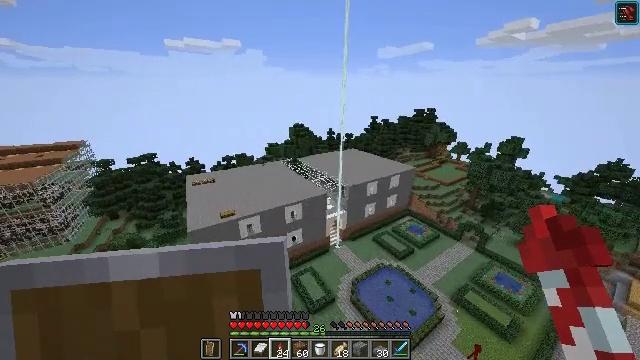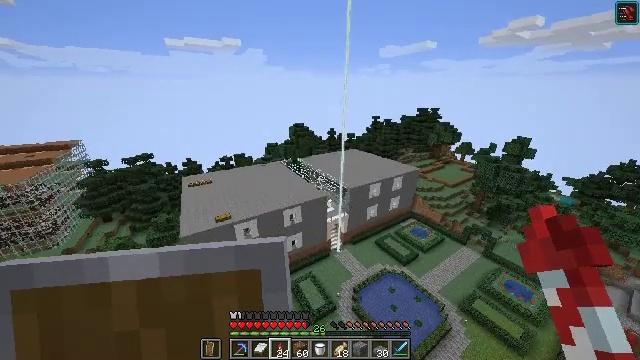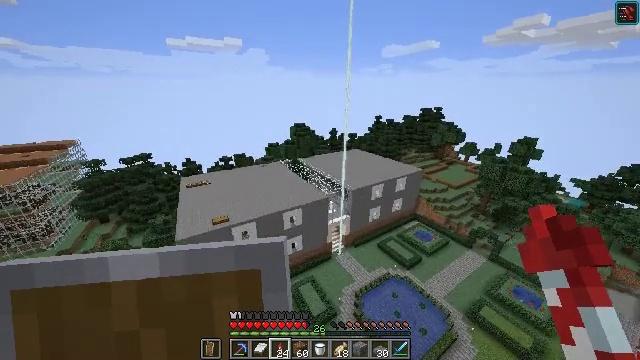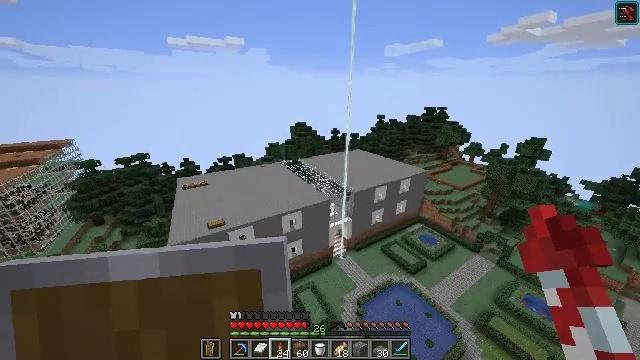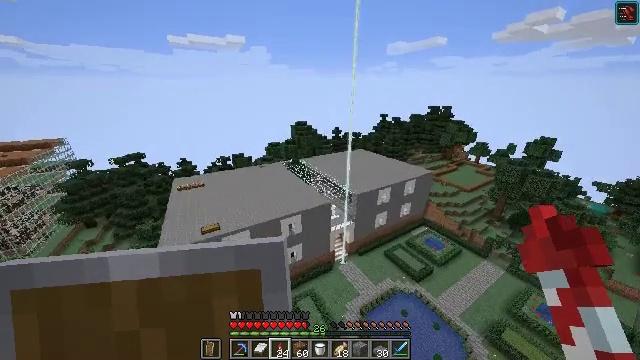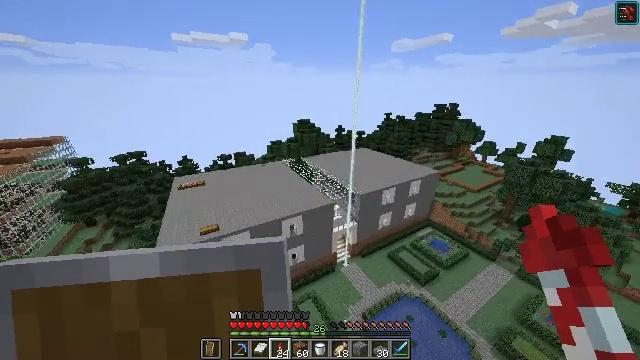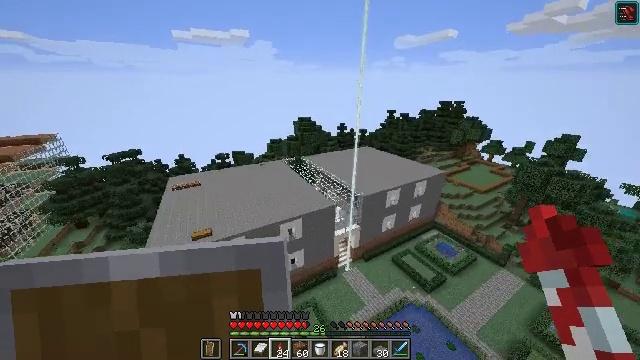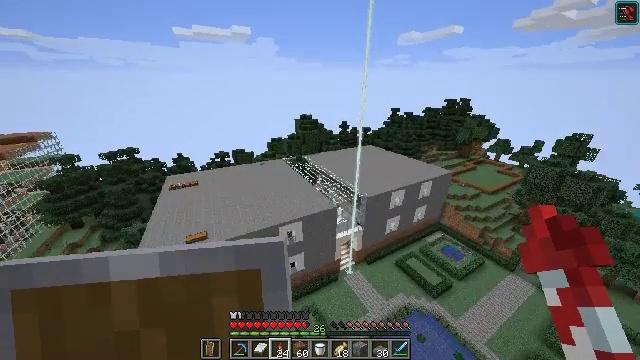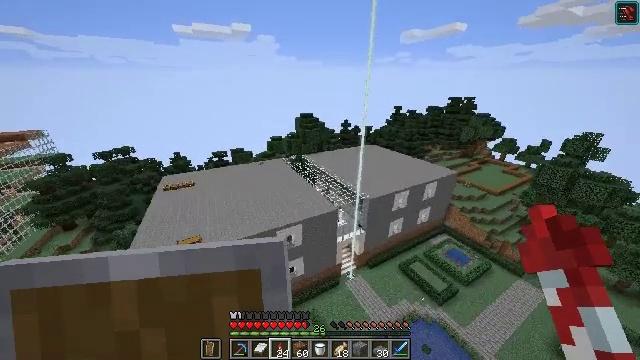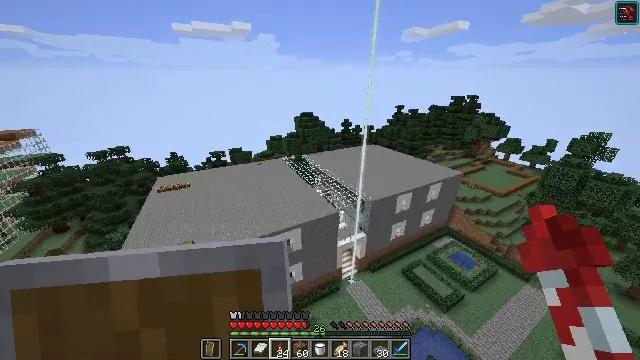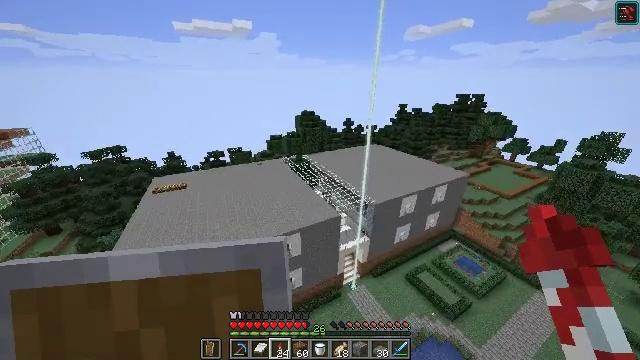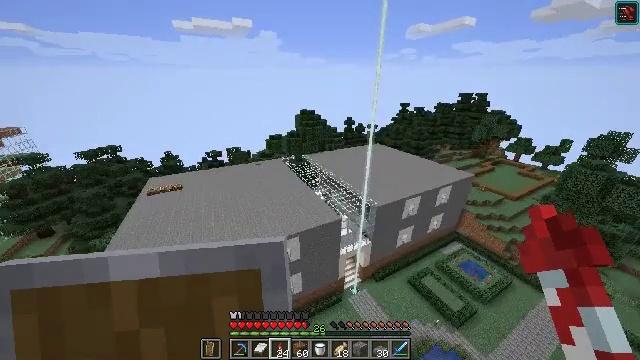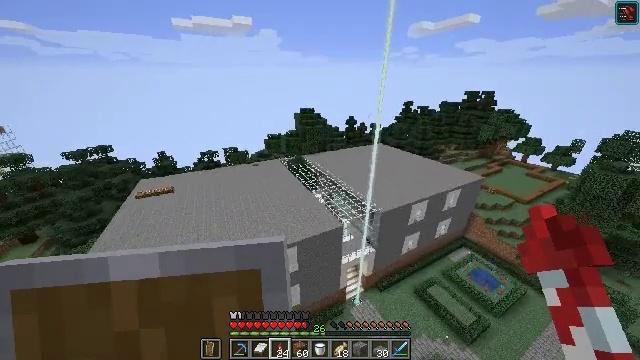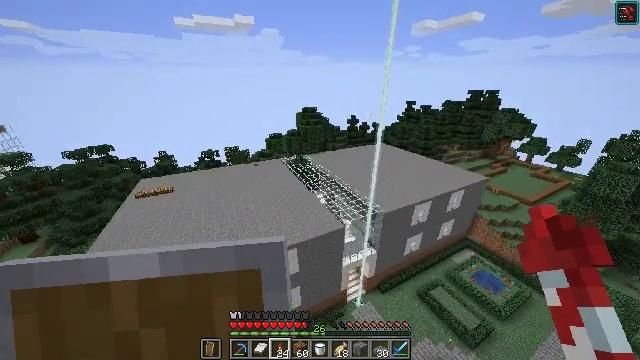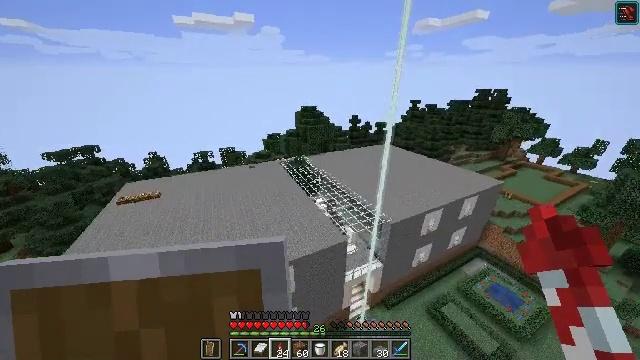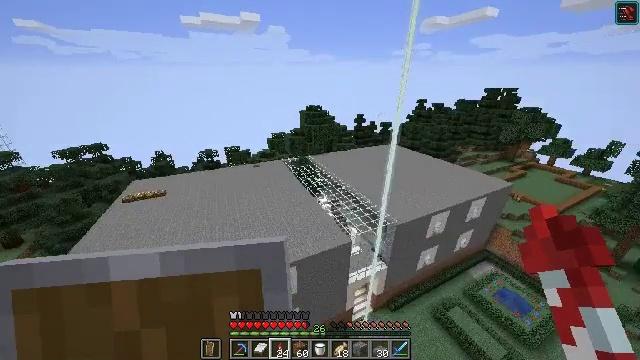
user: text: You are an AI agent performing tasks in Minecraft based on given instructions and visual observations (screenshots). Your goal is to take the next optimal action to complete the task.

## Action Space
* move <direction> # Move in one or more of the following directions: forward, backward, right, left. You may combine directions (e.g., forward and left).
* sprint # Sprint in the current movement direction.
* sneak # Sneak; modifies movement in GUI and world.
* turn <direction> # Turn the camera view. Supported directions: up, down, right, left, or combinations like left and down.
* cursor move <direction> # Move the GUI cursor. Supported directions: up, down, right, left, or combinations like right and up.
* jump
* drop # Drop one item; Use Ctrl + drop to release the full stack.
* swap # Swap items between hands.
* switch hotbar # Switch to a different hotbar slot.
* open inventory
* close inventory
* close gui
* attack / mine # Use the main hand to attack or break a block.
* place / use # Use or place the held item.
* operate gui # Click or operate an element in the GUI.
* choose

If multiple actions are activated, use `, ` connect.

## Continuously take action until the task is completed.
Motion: motion action
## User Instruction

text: Set up the materials to produce clay.
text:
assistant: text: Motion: no_op
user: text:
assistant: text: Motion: no_op
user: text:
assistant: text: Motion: no_op
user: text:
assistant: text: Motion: no_op
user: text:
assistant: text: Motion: no_op
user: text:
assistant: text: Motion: no_op
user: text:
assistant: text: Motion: no_op
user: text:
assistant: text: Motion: no_op
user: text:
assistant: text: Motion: no_op
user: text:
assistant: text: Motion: no_op
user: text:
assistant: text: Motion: no_op
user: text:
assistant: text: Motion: no_op
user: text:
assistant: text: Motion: no_op
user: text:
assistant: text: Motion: no_op
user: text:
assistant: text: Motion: turn left
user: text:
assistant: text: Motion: no_op
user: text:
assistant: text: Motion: no_op
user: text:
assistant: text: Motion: turn left
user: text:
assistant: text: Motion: turn left
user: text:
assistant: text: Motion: turn left
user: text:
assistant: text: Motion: turn left
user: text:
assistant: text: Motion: turn left
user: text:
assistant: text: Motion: turn left
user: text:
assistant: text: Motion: turn left
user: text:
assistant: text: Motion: turn left
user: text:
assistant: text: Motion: turn left
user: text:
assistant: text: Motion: turn left
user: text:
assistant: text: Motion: turn left
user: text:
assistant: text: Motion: turn left
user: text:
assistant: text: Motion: turn left